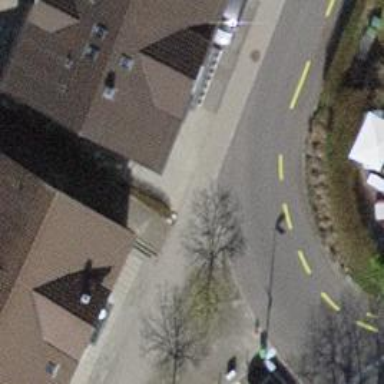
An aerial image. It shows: Residential road with asphalt surface. There is opposite lane cycleway on the left side.